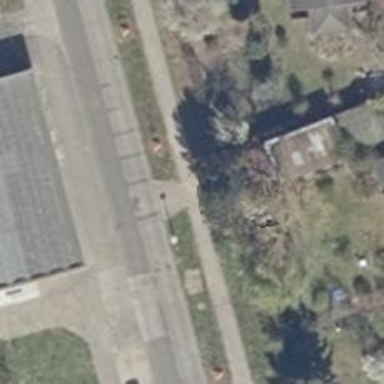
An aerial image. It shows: Concrete sidewalk along the footway.